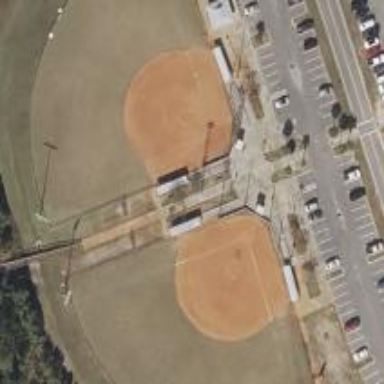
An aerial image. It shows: Bleachers on leisure land.